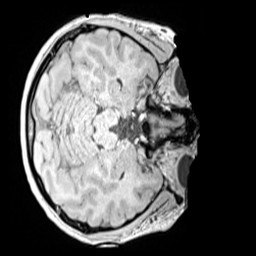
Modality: MP2RAGE
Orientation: axial
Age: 13
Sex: female
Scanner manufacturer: siemens
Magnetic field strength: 3 T
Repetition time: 4 s
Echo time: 0.00299 s